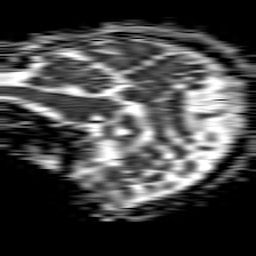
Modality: ADC
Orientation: sagittal
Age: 65
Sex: female
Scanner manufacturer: philips
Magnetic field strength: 1.5 T
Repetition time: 4.6 s
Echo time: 0.08528 s